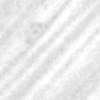
Label: change